Field crop: maize
Growth stage: 2
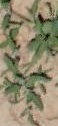
Species: atriplex